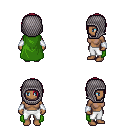
a pixel art fantasy rpg character, female body template, human, dark skin, green cape, white pants, ruby red bangs hairstyle, chain hood, white cloth bracers, four views (front, back, left, right), 2x2 character sprite sheet, small pixel art, hard edges, no anti-aliasing